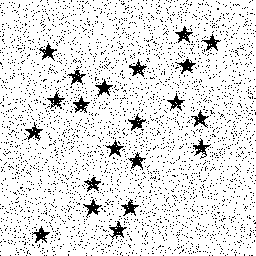
Squares: 0
Triangles: 0
Stars: 21
Total shapes: 21